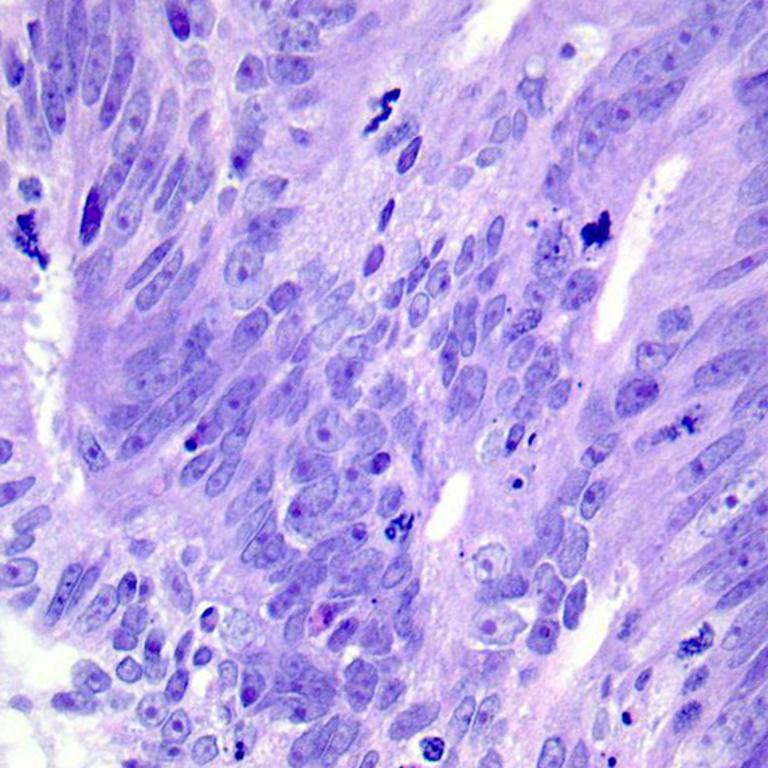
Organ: colon
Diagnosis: adenocarcinomas